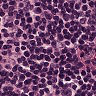
Metastatic tissue present: no